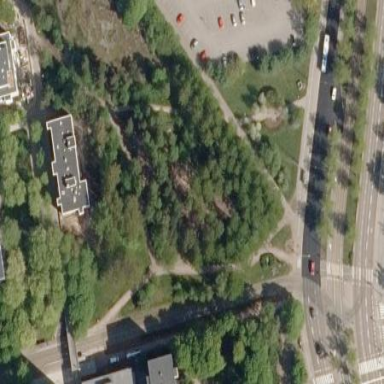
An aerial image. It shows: Dog park for leisure land.